Field crop: maize
Growth stage: 1
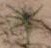
Species: salsola